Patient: sex M, age 52
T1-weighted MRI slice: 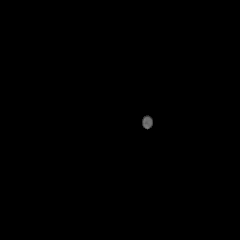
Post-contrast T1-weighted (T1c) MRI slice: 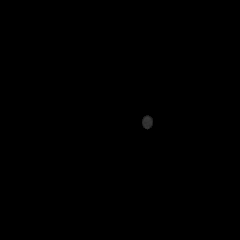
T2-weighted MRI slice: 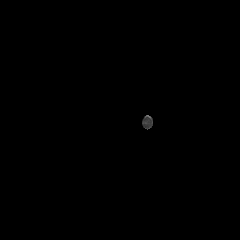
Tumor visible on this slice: no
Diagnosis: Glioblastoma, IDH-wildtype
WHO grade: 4